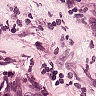
Metastatic tissue present: yes